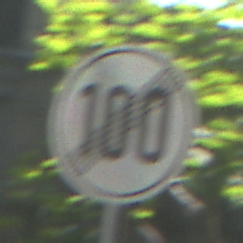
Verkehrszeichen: EndeGeschwindigkeit100
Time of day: Midday
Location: Outdoor (Suburban)
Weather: Clear
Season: NotSpecified
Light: Natural